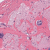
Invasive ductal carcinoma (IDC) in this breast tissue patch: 0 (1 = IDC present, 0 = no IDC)